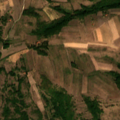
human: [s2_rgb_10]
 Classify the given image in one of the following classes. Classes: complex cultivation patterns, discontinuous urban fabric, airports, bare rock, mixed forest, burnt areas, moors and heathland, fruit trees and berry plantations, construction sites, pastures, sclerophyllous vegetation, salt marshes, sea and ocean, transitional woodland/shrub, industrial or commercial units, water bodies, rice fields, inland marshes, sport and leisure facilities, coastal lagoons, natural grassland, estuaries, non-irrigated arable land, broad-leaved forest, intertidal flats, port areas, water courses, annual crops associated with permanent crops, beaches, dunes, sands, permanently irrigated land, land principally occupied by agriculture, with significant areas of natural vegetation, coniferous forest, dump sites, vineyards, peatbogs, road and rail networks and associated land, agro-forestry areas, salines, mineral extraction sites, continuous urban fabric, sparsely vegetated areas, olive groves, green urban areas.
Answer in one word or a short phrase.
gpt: complex cultivation patterns, land principally occupied by agriculture, with significant areas of natural vegetation